Question:
I have this list "userLoginTrials" and have to do the following:
- - -
Simple: I have to get the total login-duration of every User in the list.
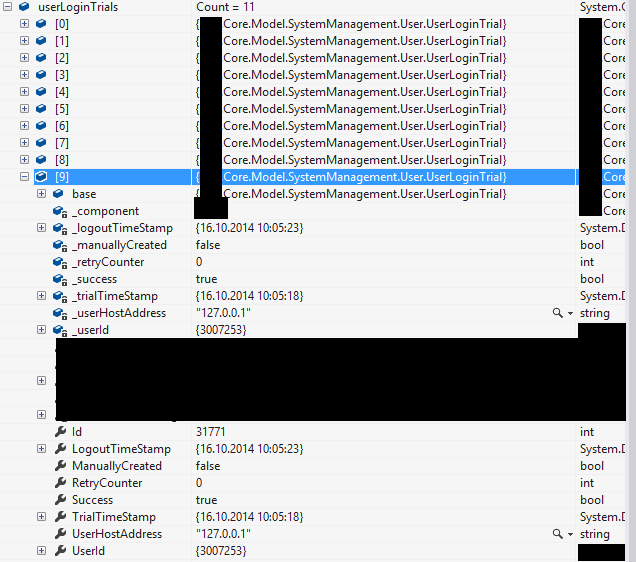
Answer: This should do the job (note that I used the none underscored versions of your variables as I assume they are private to your class):
'''
var data = from u in userLoginTrials
where u.LogoutTimeStamp != null
group u by u.UserId into g
select new
{
UserId = g.Key,
TotalTime = g.Sum(t => t.LogoutTimeStamp - t.TrialTimeStamp)
};
'''